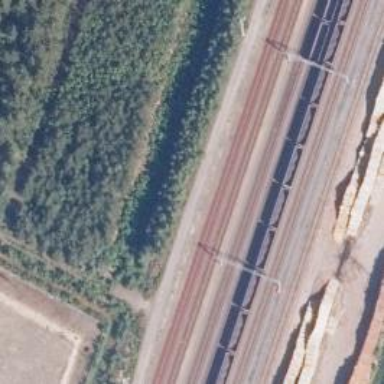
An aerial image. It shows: Railway yard.